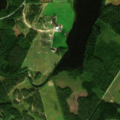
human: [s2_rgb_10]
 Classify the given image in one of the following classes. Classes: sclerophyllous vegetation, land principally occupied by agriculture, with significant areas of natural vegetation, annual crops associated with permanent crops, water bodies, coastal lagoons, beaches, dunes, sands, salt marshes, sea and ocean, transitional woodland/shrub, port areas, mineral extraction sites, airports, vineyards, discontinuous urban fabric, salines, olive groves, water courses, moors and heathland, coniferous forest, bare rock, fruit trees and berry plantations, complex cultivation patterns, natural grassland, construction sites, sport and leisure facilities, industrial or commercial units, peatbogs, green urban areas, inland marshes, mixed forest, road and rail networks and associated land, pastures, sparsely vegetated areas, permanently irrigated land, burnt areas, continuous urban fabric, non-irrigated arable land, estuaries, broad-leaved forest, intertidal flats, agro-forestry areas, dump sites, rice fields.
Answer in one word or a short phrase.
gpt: non-irrigated arable land, land principally occupied by agriculture, with significant areas of natural vegetation, coniferous forest, mixed forest, water bodies